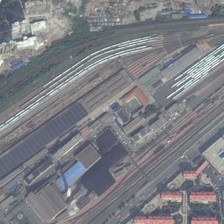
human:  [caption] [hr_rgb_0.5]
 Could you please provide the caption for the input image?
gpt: many green trees and some buildings are in two sides of a railway station .

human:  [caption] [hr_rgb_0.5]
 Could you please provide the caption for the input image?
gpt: many green trees and some buildings are in two sides of a railway station .

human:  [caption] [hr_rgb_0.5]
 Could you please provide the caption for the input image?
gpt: many green trees and some buildings are in two sides of a railway station .

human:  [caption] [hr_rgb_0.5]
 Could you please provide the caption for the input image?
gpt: many green trees and some buildings are in two sides of a railway station .

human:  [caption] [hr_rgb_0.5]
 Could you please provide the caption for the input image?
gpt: many green trees and some buildings are in two sides of a railway station .